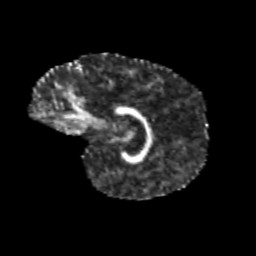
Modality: FA
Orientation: sagittal
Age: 9
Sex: female
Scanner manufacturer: siemens
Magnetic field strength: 3 T
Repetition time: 3.8 s
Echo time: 0.07 s